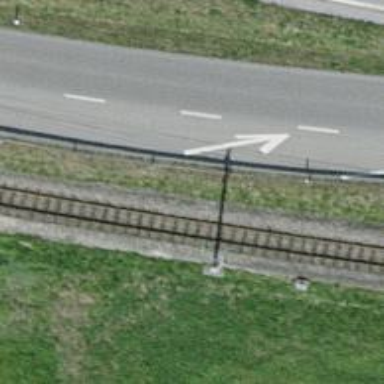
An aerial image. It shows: Narrow-gauge railway track with 1 electrified contact line.